Question: I want to check Internet connection in my app. So i use Apple's Reachability sample code.
But because of using ARC there are some errors. I correct some of them but other errors still in my code.

How should i solve this problems? Any ideas?
Thnx.
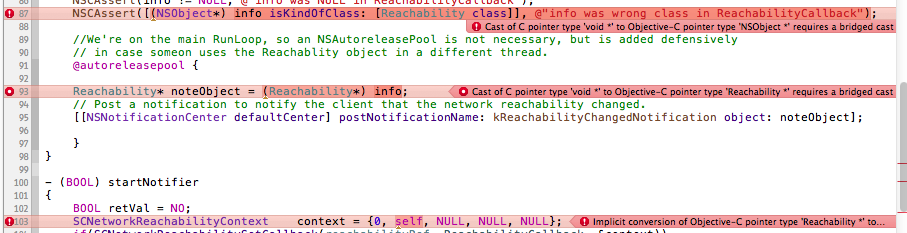
Answer: Try using this for your ARC version code -> <URL>